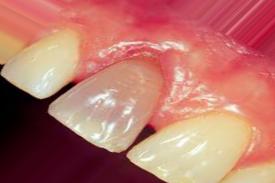
Condition: Tooth Discoloration